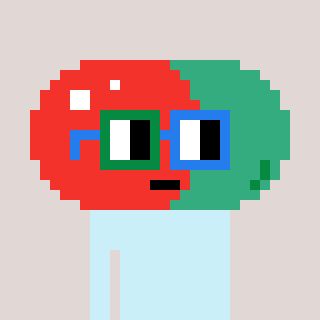
a pixel art character with square green and blue glasses, a pill-shaped head and a grayscale-colored body on a warm background